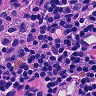
Metastatic tissue present: no